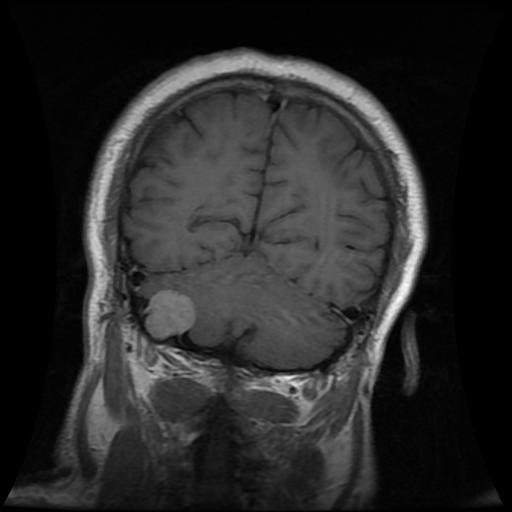
Label: meningioma